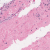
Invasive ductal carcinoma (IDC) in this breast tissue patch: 0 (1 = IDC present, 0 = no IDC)